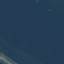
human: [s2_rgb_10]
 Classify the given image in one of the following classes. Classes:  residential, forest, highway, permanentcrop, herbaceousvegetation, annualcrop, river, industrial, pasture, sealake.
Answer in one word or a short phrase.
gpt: SeaLake